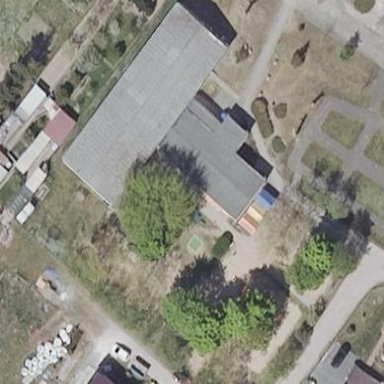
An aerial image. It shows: Kindergarten building.